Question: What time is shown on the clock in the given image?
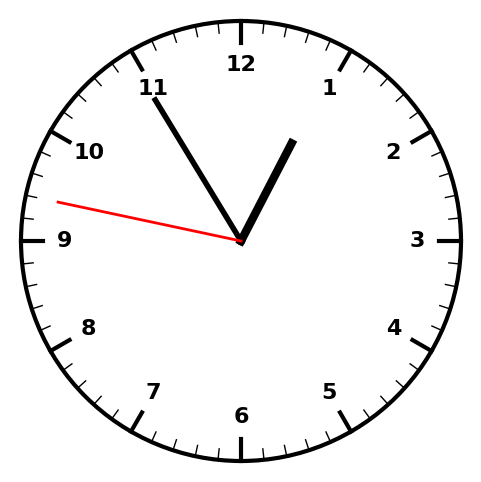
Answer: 12:54:47